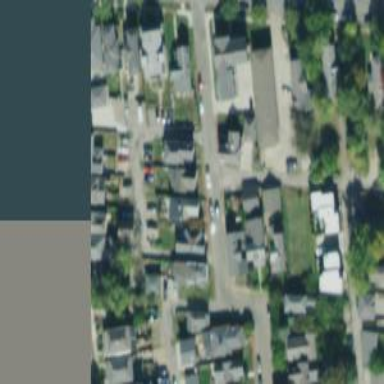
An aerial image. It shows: Alleyway designated as service road.